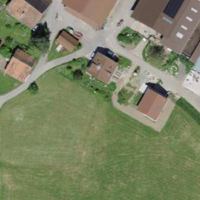
EUNIS habitat code: 52
Species observed at this site:
Astrantia major